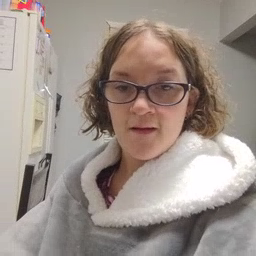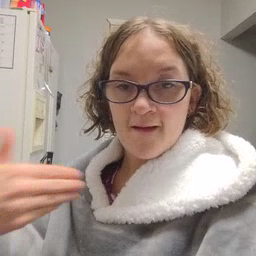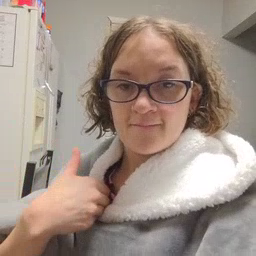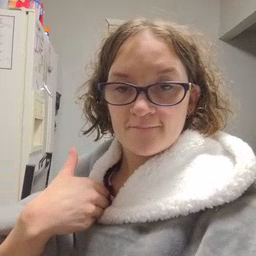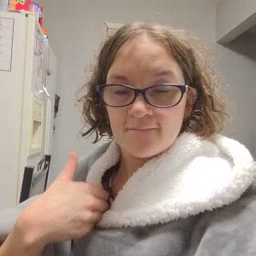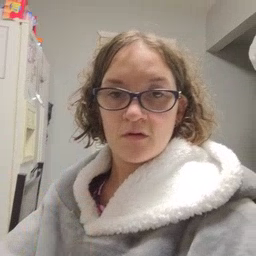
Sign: have